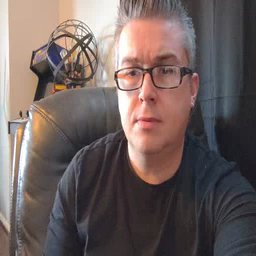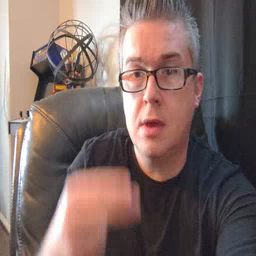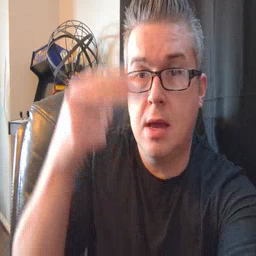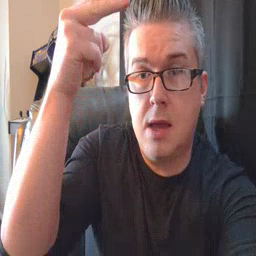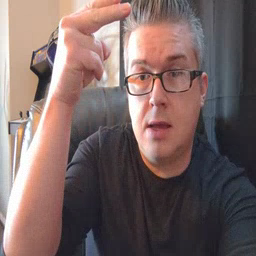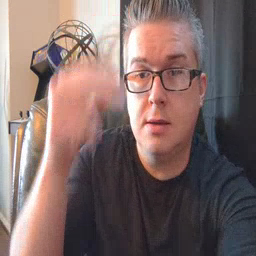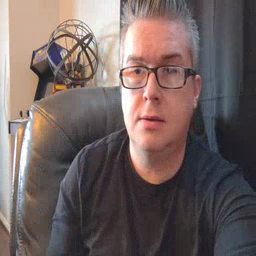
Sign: high